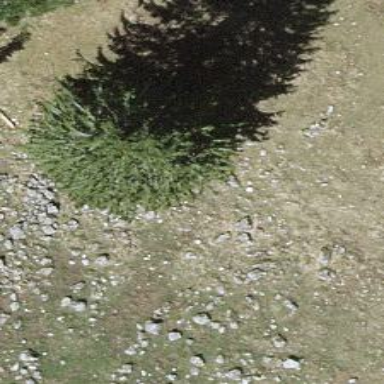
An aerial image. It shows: Needle-leaved tree in nature.